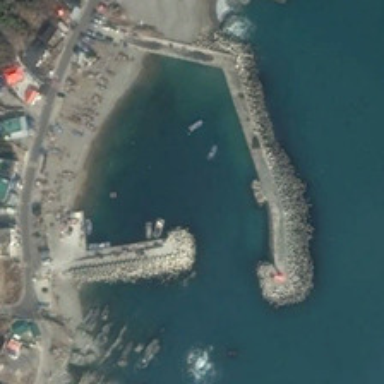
Several boats are in a port near some buildings and green trees .